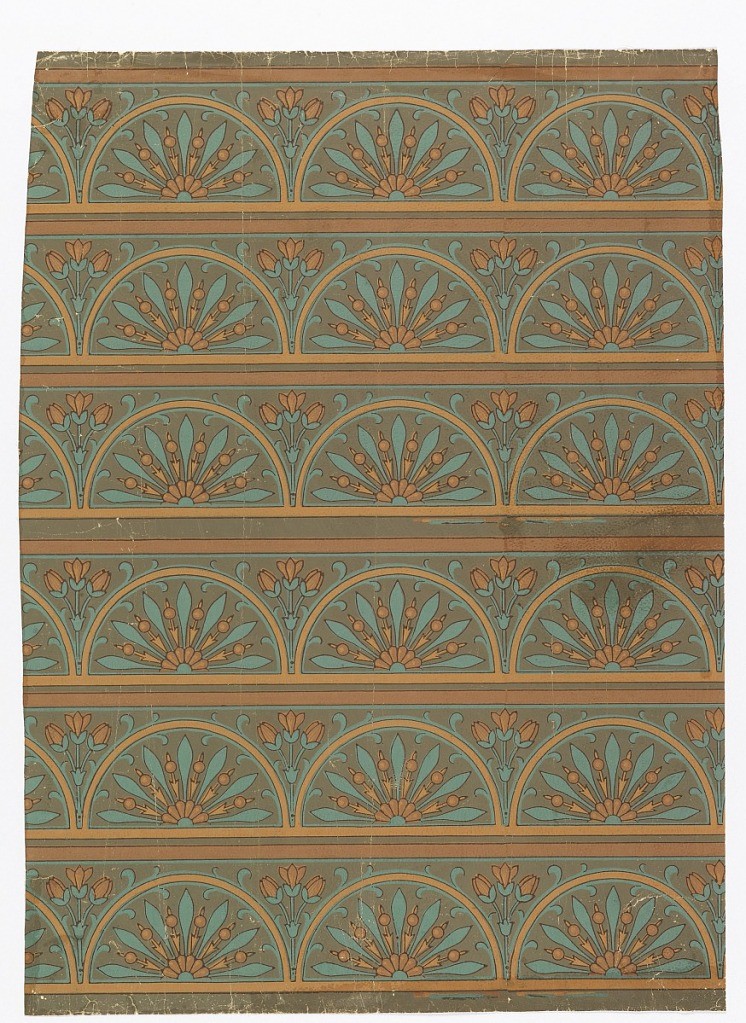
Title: Border
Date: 1875–85
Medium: Block-printed on textured paper
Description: Six parallel bands, running with the length of the paper, each with repeating semi-circular motif of radiating conventional foliate forms, with cluster of three lotus flowers between the semi-circles.
Color: Blue and earthen browns on dark earthen browns ground.